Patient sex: F
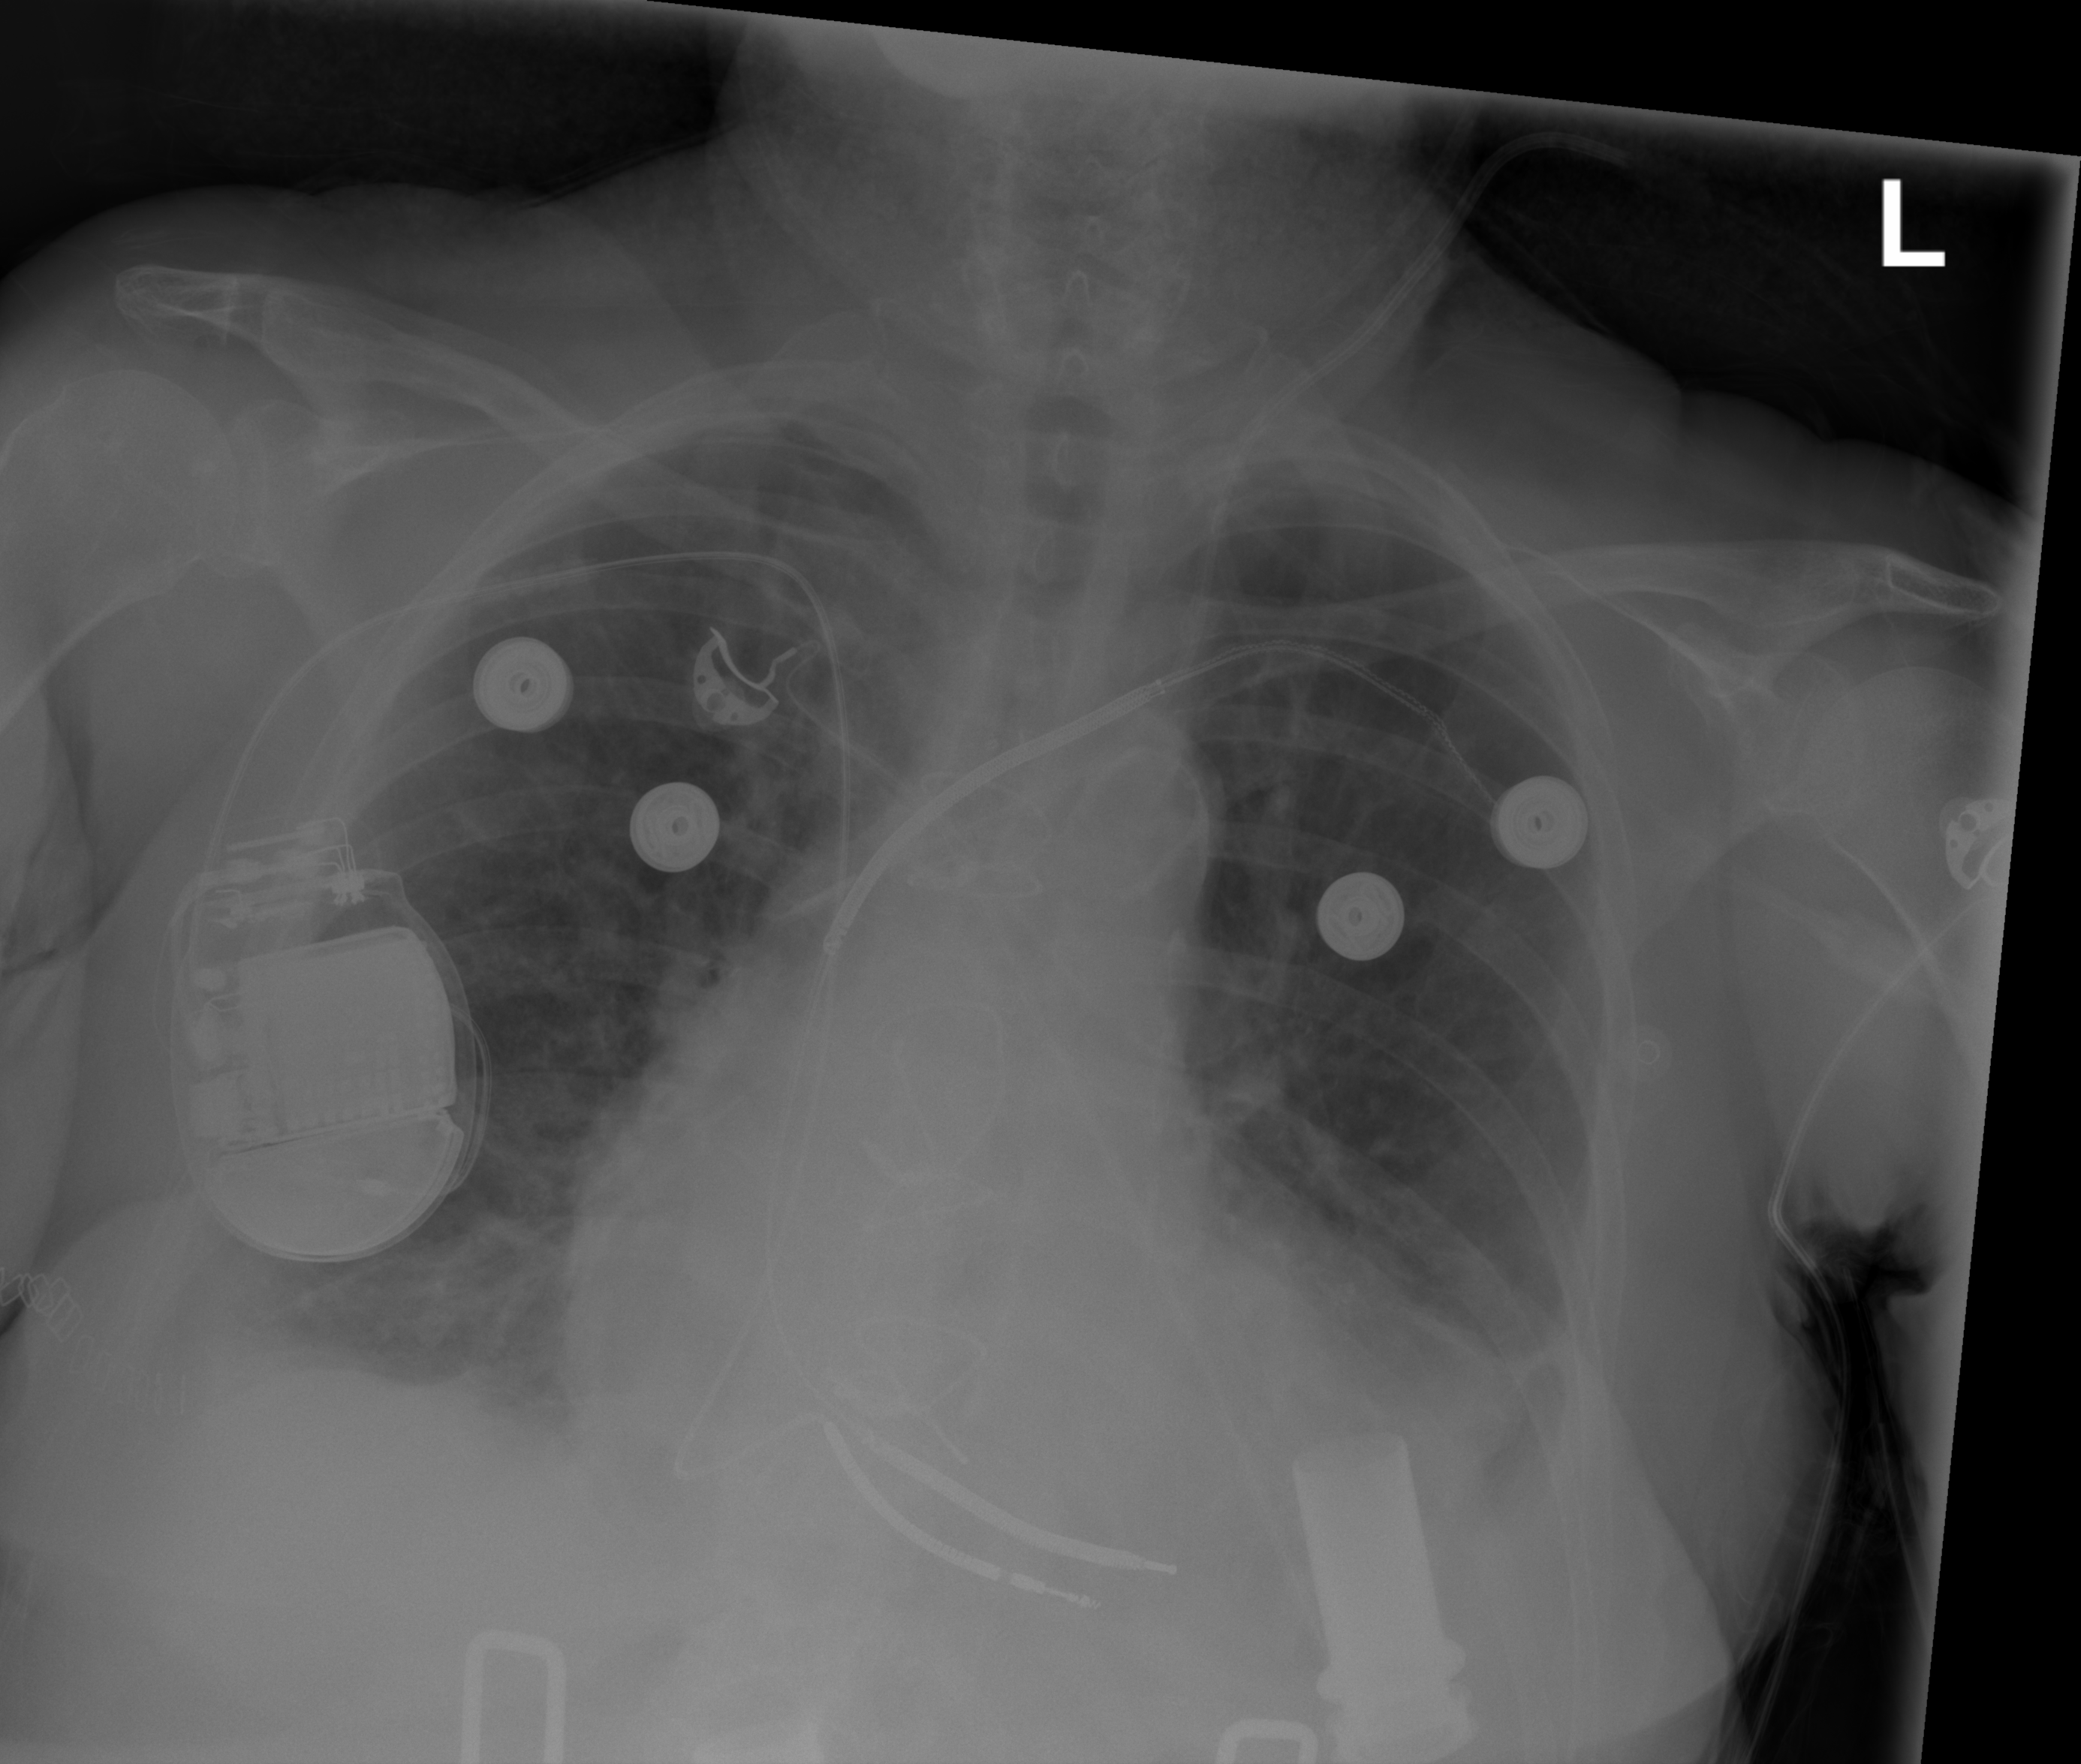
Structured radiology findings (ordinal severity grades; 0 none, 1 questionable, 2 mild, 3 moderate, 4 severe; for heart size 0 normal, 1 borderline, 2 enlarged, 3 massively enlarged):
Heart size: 2
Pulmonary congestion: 2
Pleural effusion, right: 0
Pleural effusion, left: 2
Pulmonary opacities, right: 0
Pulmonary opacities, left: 0
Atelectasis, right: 0
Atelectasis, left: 2